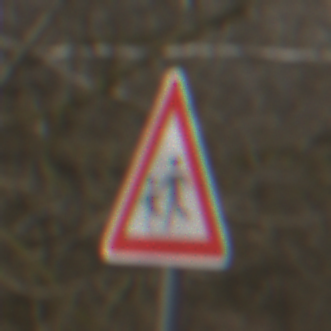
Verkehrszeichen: KinderRechts
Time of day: MorningAfternoon
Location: Outdoor (Nature)
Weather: Clear
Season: Winter
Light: Natural